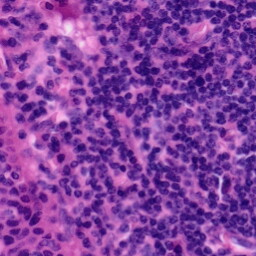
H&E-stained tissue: Tonsil